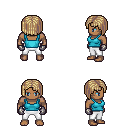
a pixel art fantasy rpg character, male body template, human, dark skin, teal pirate shirt, white pants, white blonde pageboy hairstyle, metal gloves, four views (front, back, left, right), 2x2 character sprite sheet, small pixel art, hard edges, no anti-aliasing